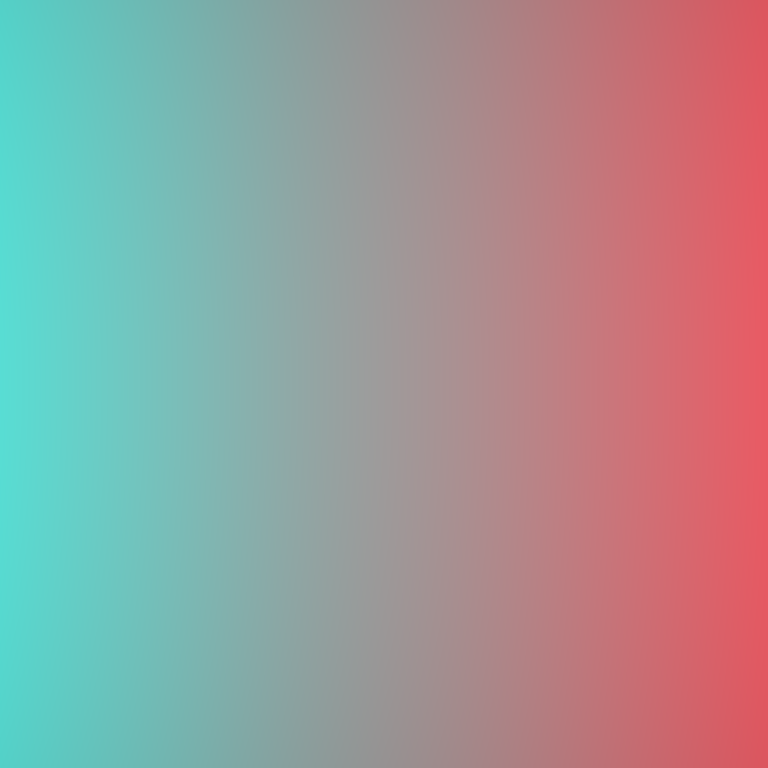
Abstract light effect, smooth gradient from teal to red, calm atmosphere, soft blend, no room, no furniture, no objects.